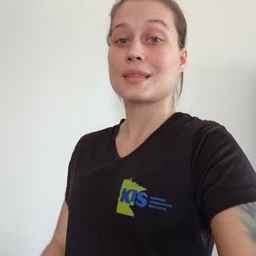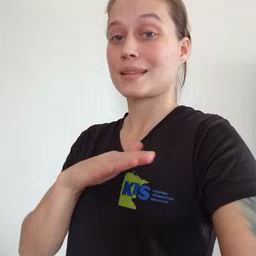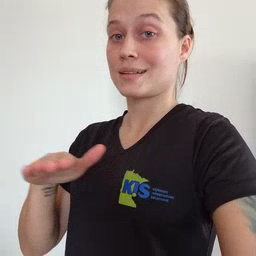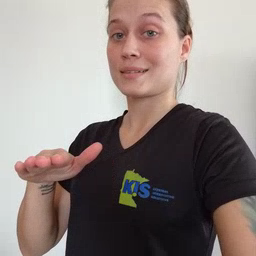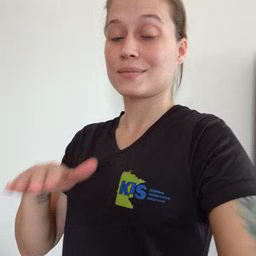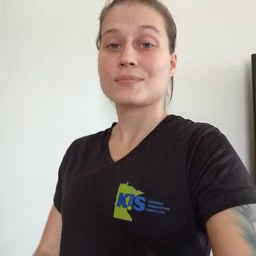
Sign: clean